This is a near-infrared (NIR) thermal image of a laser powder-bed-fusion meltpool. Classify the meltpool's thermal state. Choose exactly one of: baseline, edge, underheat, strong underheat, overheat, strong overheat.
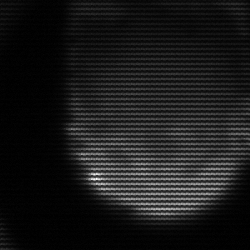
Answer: edge